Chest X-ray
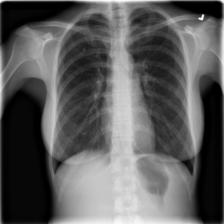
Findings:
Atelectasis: negative
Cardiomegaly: negative
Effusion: negative
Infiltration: negative
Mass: negative
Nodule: negative
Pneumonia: negative
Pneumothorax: negative
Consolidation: negative
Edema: negative
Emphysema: negative
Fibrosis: negative
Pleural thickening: negative
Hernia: negative